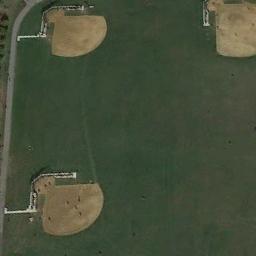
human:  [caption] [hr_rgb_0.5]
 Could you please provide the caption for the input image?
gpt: There are three baseball diamonds in the middle of grass .

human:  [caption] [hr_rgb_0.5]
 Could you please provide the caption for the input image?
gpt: This baseball field looks like a semicircle with two white houses beside it .

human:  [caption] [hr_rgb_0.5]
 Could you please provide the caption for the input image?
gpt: Three baseball diamonds on the lawn .

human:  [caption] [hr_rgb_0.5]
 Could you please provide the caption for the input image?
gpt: There are three baseball diamonds in the grass .

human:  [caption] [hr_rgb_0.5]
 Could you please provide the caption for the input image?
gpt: Three baseball diamonds are surrounded by grass .